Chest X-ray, PA view. Patient: 35 years old, sex F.
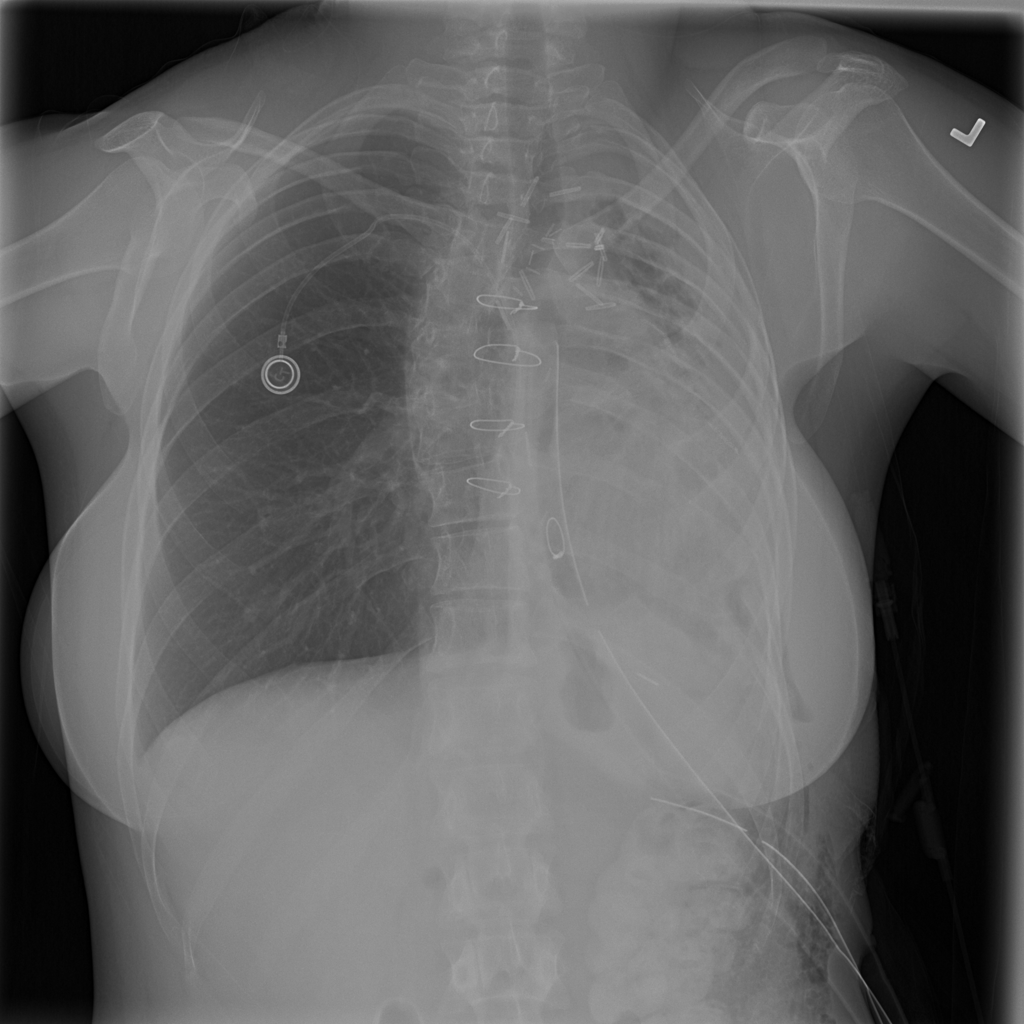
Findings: Emphysema, Mass, Pleural_Thickening